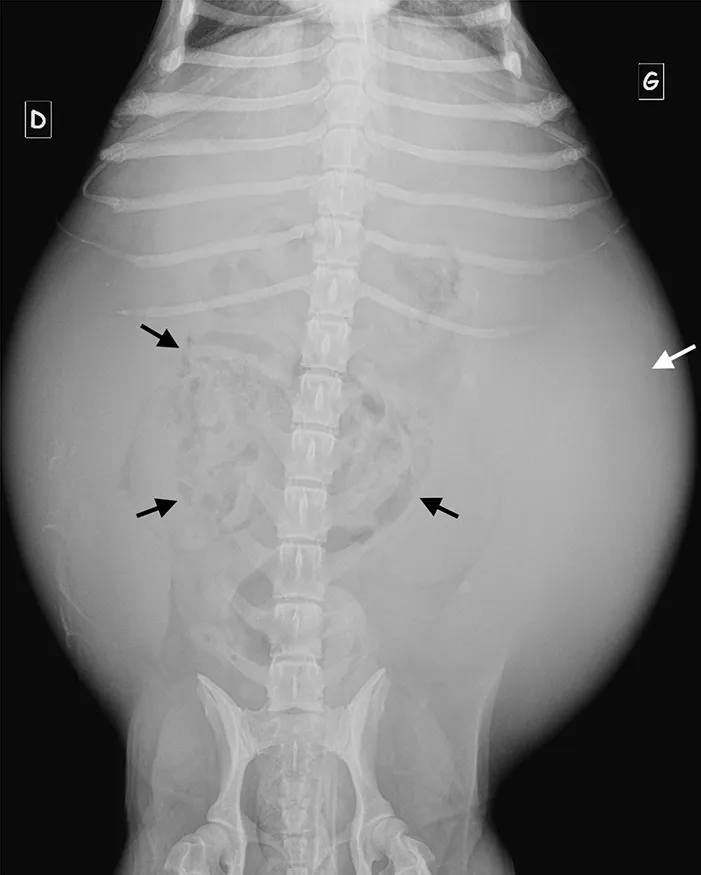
Ventro-dorsal radiograph of D6. Note the severely increased abdominal volume, the central gathering of the small bowel loops (black arrows) with fluid opacity at the periphery of the peritoneal cavity (white arrow).
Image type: radiology (x_ray)